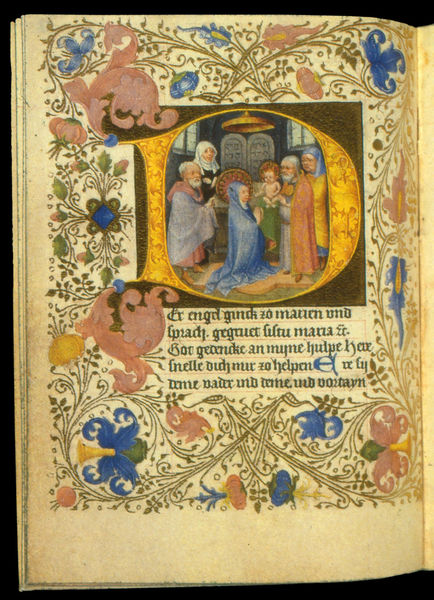
Titel: Lochner-Gebetsbuch
Künstler: Stefan Lochner
Institution: Darmstadt, Universitäts- und Landesbibliothek
Schlagwörter: blau, mann, frauen, gelb, grün, menschen, blume, blumen, braun, bunt, fenster, frau, grau, lampe, männer, raum, skizze, zeichnung, zimmer, blüten, haus, rot, ornament, bart, bibel, geschichte, kleidung, neues testament, steine, bild, kirche, gold, gewänder, kind, blatt, rosa, engel, ranken, schrift, erhaben, bischof, kopftuch, inschrift, ornamente, verzierung, buch, kloster, initialen, seite, text, buchstabe, knien, nonne, initiale, beten, altar, ranke, buchdruck, buchseite, heiligenschein, voluten, christus, jesus, mittelalter, märchen, priester, segen, mönch, tempel, blumenranken, heilige, maria, betend, fraktur, handschrift, der, verkündigung, latein, jesuskind, schönschrift, initial, erzählung, nonnen, buchmalerei, alexander, evangeliar, darbringung, roman, griechische, marginalien, fruen, o, d, alexanderroman, kodey, kriend, jesis, nbuch, ssbuch, jkesus